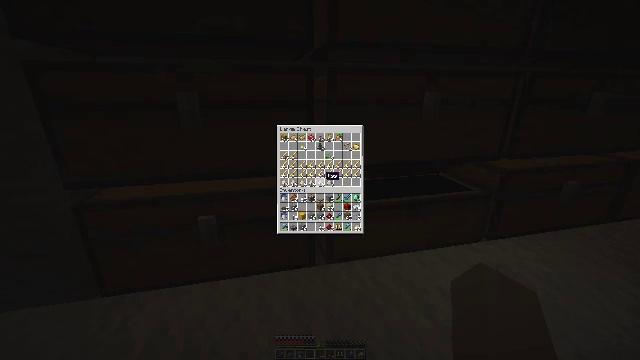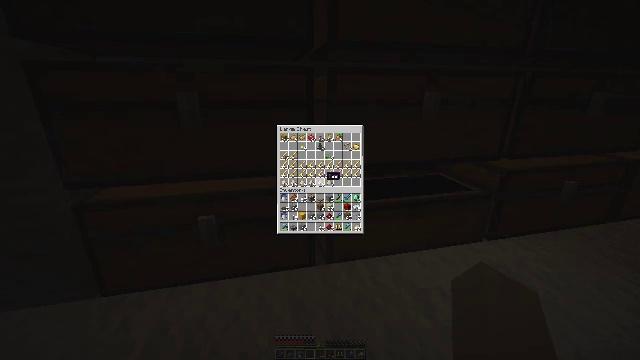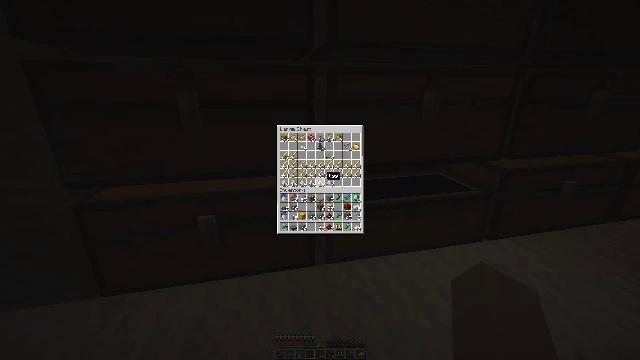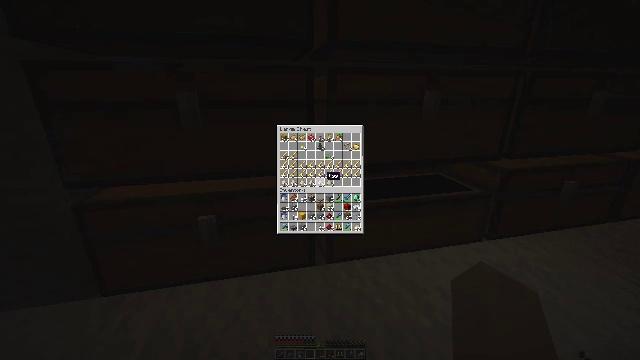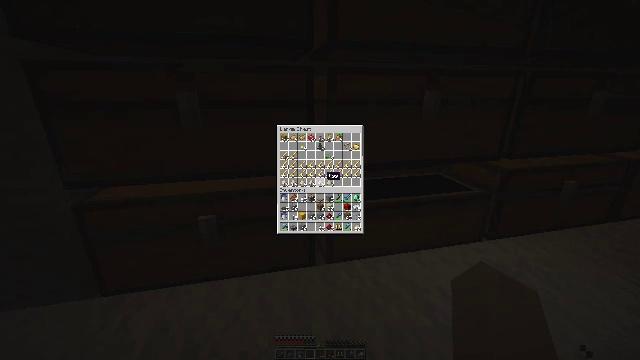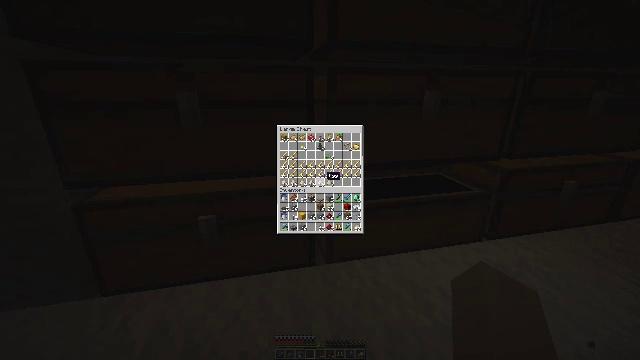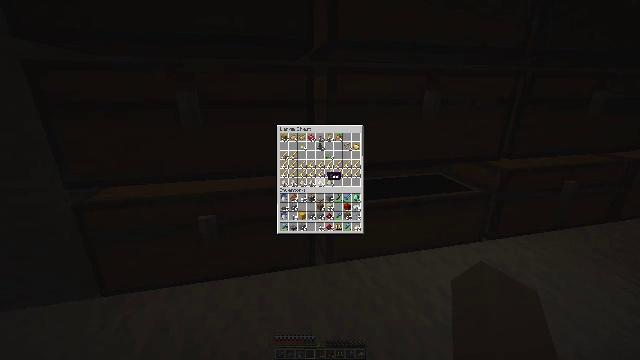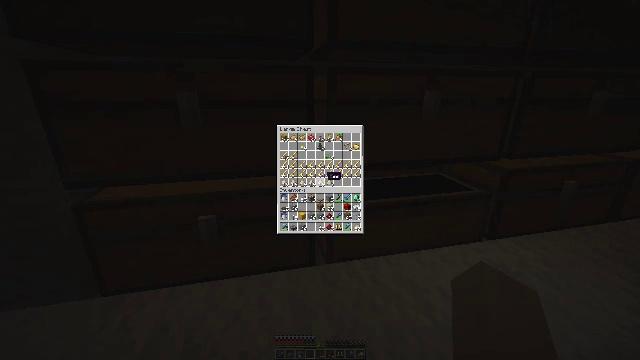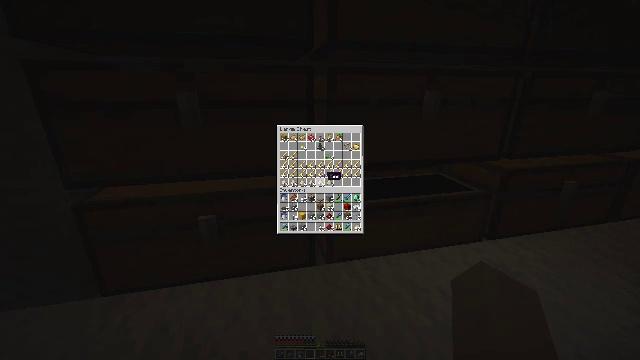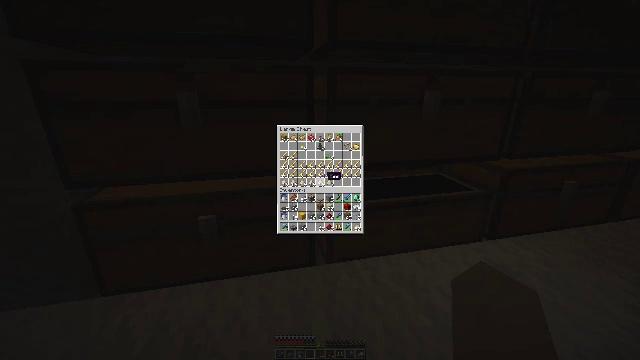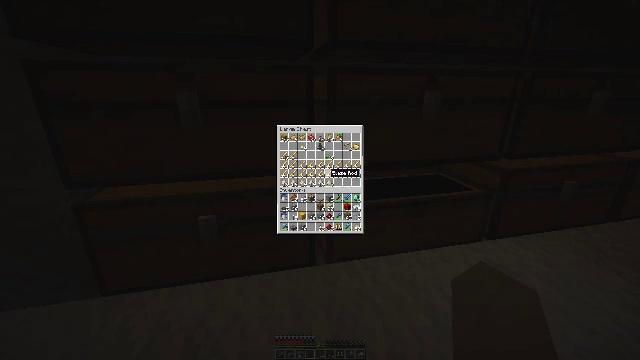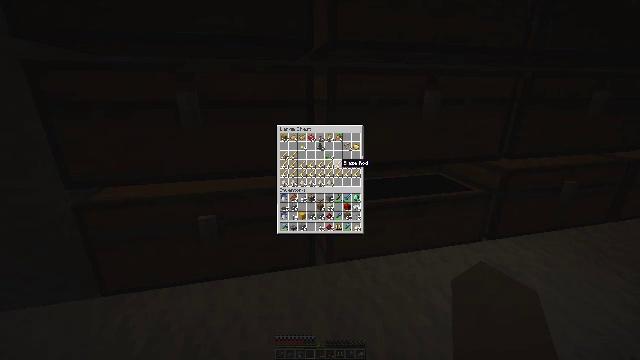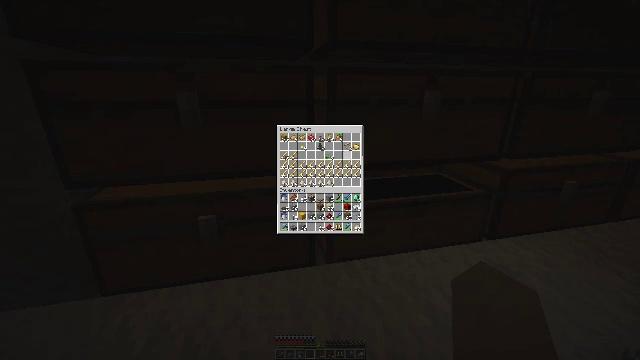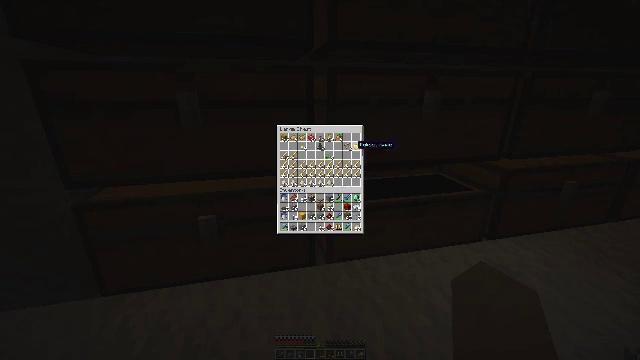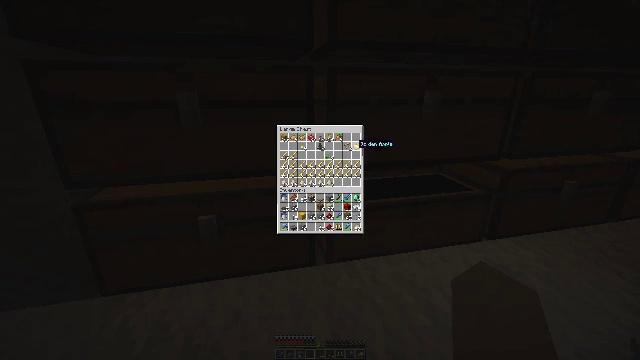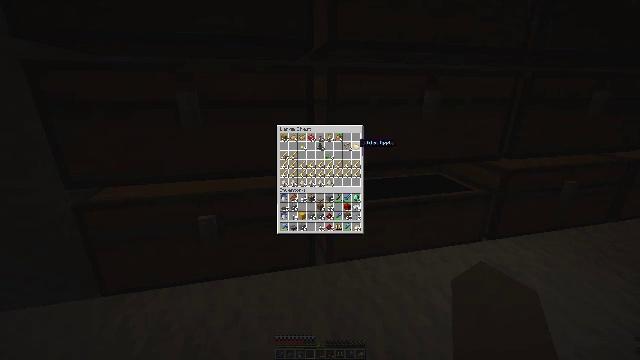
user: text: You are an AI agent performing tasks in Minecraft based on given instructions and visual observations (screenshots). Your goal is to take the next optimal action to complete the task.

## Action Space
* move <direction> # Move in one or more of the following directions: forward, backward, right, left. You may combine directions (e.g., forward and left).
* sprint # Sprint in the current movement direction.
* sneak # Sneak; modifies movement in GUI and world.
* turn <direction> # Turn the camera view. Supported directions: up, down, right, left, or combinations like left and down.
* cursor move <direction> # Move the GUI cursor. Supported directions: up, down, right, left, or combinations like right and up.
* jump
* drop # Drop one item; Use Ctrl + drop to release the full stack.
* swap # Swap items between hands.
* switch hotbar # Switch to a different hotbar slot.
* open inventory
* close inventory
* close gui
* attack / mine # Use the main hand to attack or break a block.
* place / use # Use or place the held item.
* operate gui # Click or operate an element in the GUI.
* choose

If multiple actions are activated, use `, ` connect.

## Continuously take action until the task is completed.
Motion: motion action
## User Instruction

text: Destroy the lectern to reuse it.
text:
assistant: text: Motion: no_op
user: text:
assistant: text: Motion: no_op
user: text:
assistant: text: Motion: no_op
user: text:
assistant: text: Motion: no_op
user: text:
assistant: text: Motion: no_op
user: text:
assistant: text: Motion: no_op
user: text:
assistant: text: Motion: no_op
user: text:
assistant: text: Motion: no_op
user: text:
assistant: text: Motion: no_op
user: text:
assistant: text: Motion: no_op
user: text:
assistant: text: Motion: turn right and up
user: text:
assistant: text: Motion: turn right and up
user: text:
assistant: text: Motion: turn right and up
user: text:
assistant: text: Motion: no_op
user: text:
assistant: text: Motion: no_op
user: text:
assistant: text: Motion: no_op
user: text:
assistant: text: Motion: no_op
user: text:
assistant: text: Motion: no_op
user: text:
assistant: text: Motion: no_op
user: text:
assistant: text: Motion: no_op
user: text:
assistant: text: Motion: no_op
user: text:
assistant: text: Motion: no_op
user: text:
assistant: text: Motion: turn left
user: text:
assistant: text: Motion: turn left and up
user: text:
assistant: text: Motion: turn left
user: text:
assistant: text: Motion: no_op
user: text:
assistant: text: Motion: no_op
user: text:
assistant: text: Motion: turn right
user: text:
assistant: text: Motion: no_op
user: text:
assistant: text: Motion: no_op